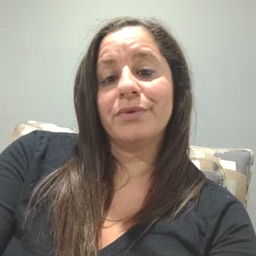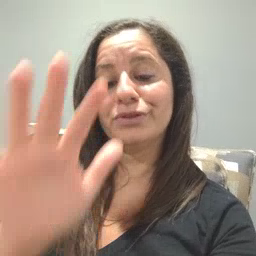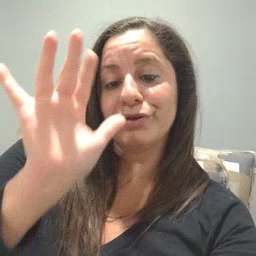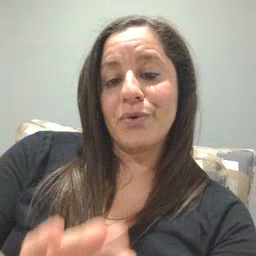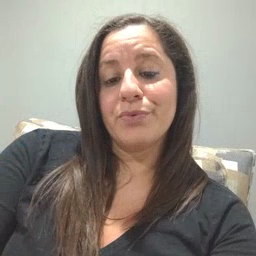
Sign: snow